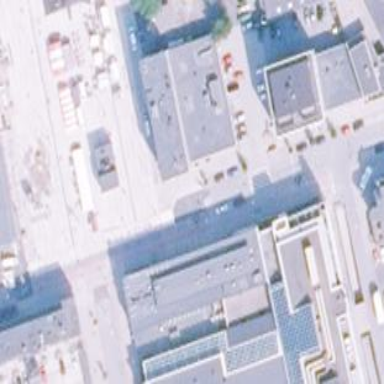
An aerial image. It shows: Office building with flat roof.